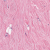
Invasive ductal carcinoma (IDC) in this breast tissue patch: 0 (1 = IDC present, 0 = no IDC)